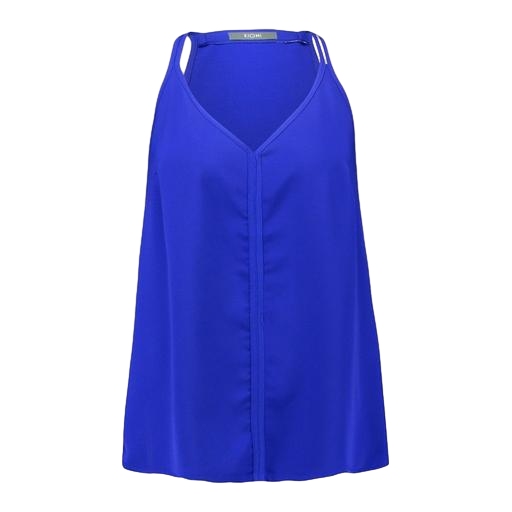
blue strappy tank, blue halter cami, blue crossover back tank, white background